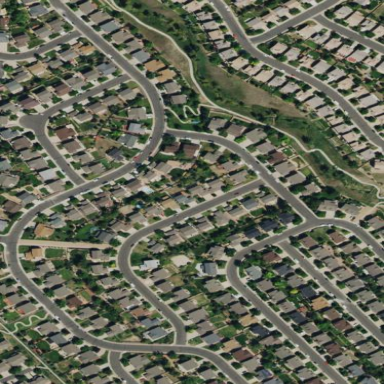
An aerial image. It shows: Residential area consisting of single-family homes.